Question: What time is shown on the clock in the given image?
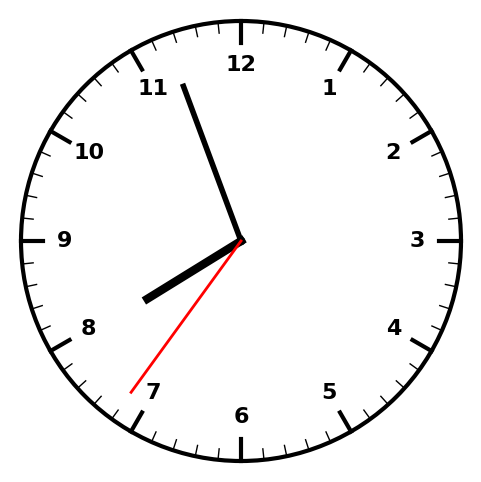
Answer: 07:56:36